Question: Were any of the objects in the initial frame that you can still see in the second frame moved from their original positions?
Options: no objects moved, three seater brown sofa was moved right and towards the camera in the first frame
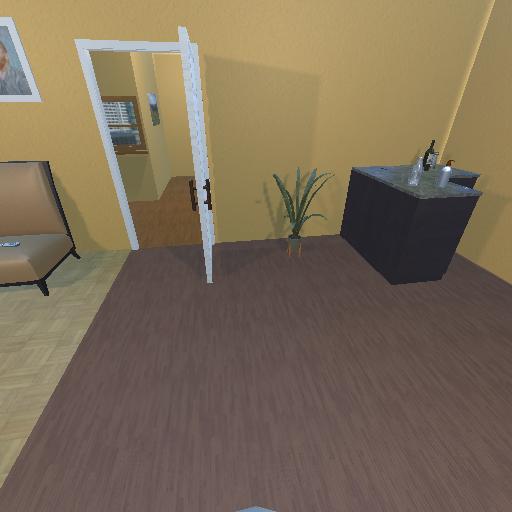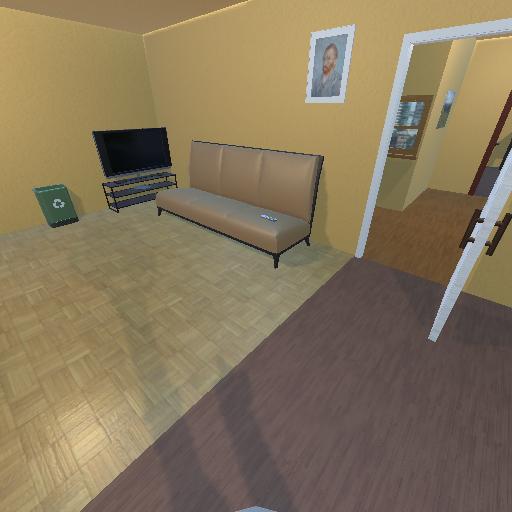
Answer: no objects moved